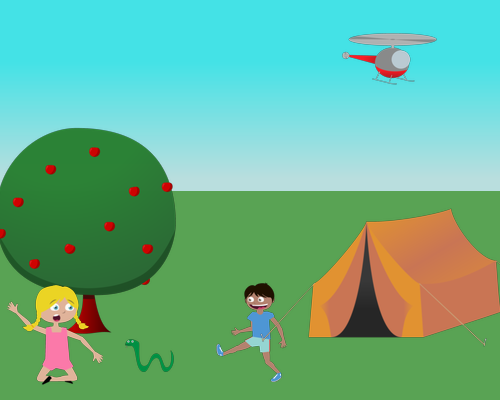
to the left is an apple tree with a kneeling waving girl there is a snake heading towards her and there is a tent to the far right there is a helicopter in the top right